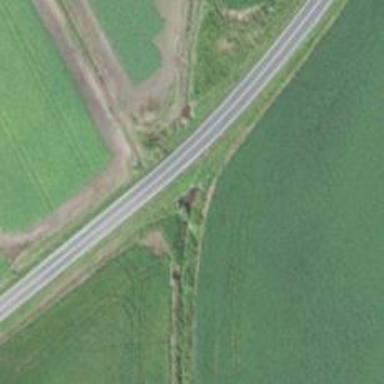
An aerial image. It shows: Culvert tunnel.